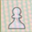
Piece: wP